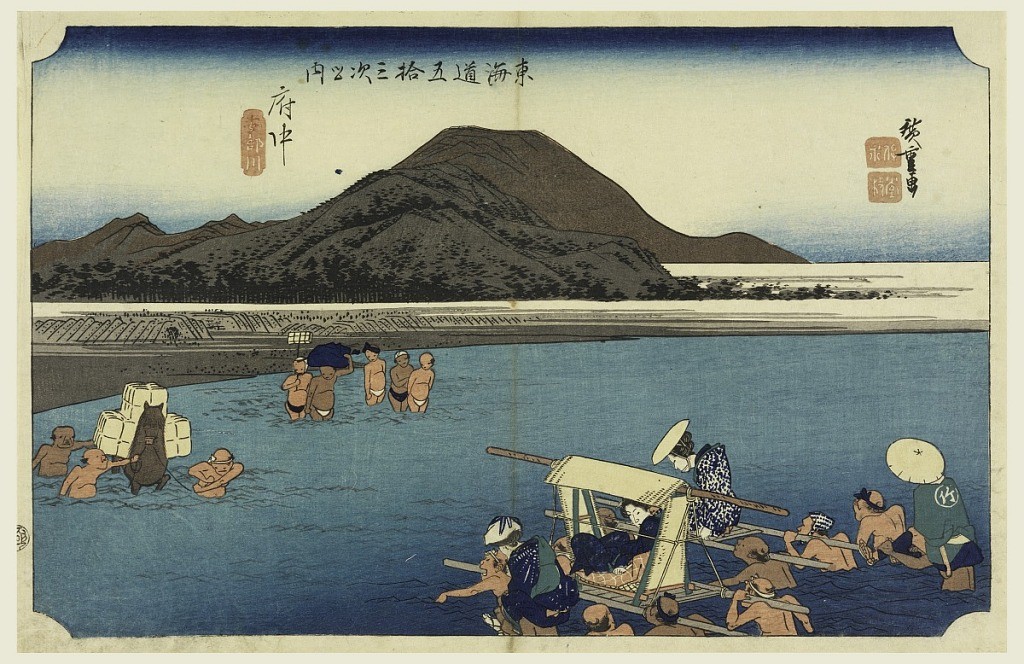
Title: Fuchu, Abe River, in The Fifty-Three Stations of the Tokaido Road (Tokaido Gojusan Tsugi-no Uchi)
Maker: Ando Hiroshige, Japanese, 1797–1858
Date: ca. 1834
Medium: Woodblock print in colored ink on paper
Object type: Print
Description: Lower right, women are carried across ford. Left, coolies lead pack-horse and others carry loads. Upper half, large hills stretch away to the distance beyond the farther bank.